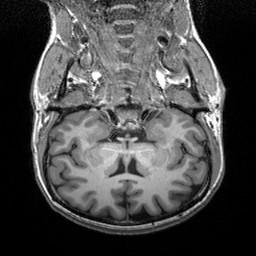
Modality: T1w
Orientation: sagittal